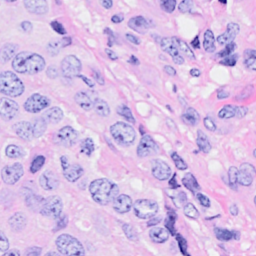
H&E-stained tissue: Breast